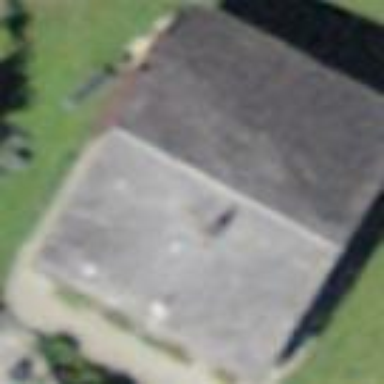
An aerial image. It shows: Simple house.